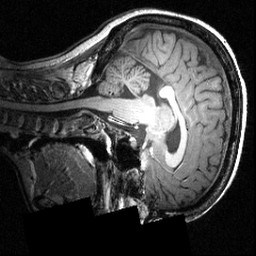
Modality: T1w
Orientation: sagittal
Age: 24
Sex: female
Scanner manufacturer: siemens
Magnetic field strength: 3.951 T
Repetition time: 1.5 s
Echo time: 0.00335 s